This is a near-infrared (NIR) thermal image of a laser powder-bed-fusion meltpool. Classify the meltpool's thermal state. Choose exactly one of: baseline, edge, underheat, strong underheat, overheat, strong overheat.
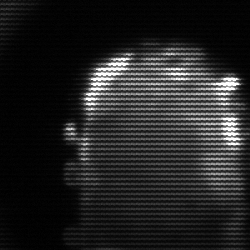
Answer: baseline